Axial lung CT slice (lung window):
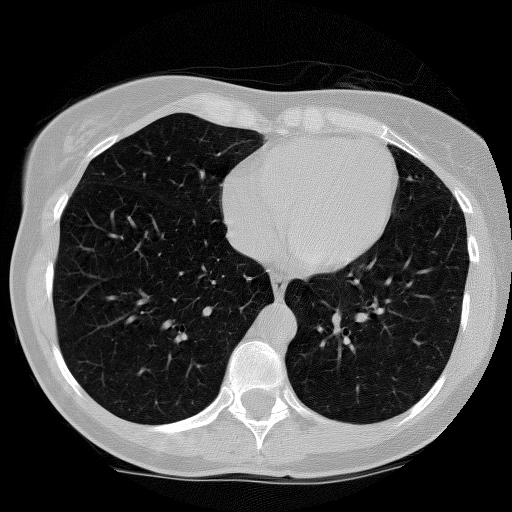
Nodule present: no